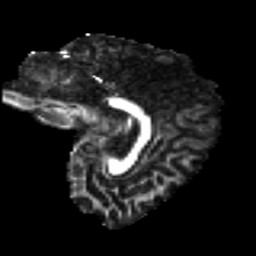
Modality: FA
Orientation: sagittal
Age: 24
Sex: male
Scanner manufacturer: ge
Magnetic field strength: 3 T
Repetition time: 7.8 s
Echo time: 0.0606 s